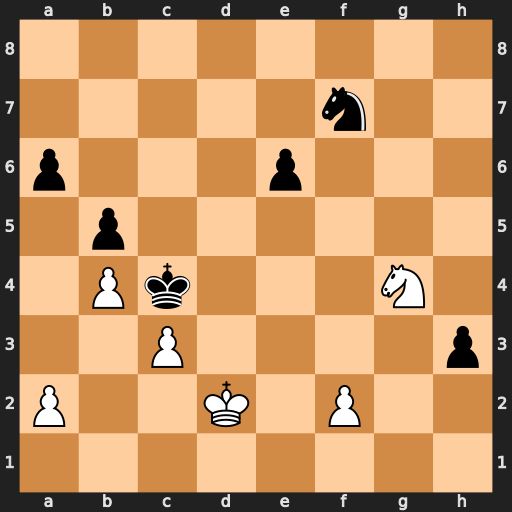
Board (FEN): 8/5n2/p3p3/1p6/1Pk3N1/2P4p/P2K1P2/8
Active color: w
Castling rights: -
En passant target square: -
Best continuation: Ne3#